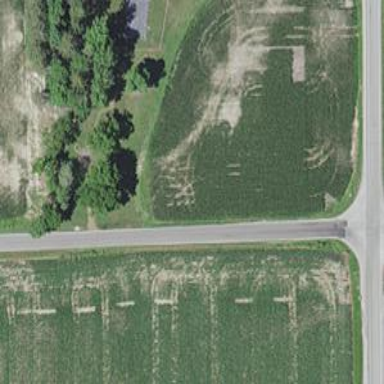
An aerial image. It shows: Unclassified road.